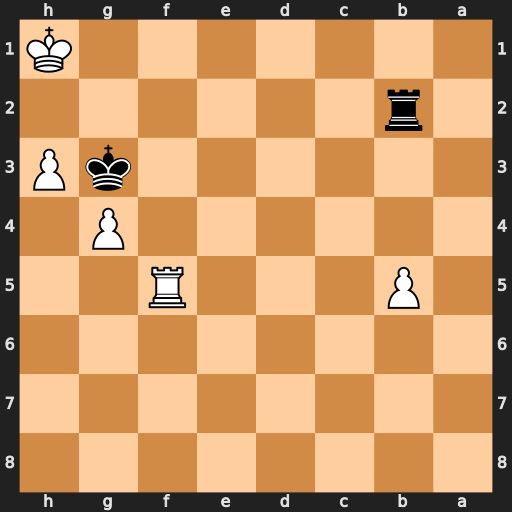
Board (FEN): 8/8/8/1P3R2/6P1/6kP/1r6/7K
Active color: b
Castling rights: -
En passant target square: -
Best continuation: Rb1+ Rf1 Rxf1#